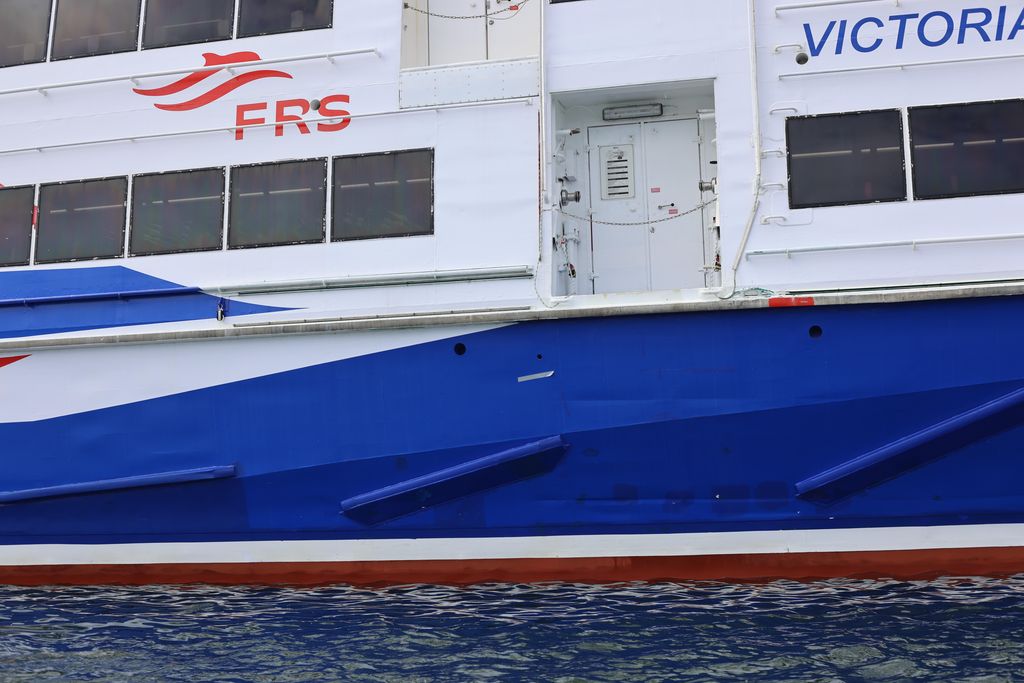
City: victoria